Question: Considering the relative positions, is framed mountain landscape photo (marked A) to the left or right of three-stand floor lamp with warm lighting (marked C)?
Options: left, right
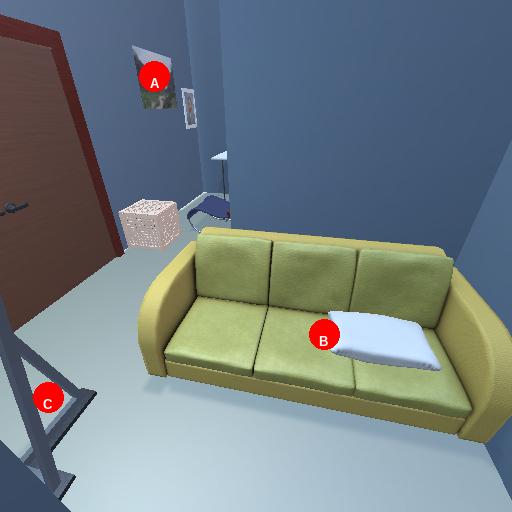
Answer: left